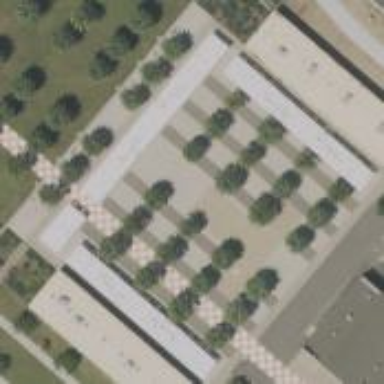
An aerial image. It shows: Courtyard created by human intervention.